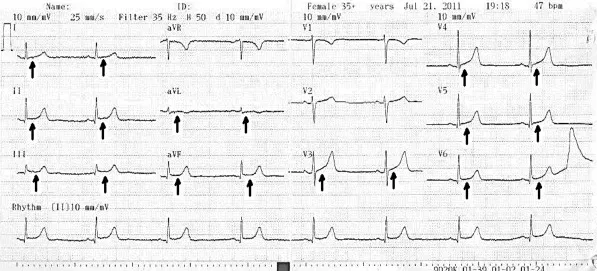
Electrocardiogram taken 20 minutes after the patient's pain resolved. Arrows show progressive recovery of ventricular repolarization abnormalities.
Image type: electrography (ekg)